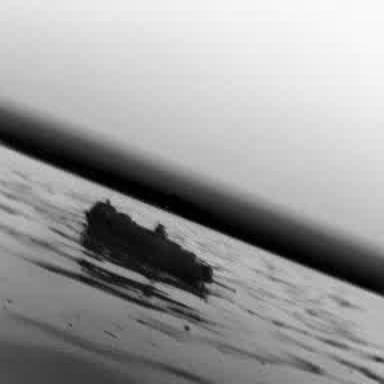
There is a container_ship in the infrared image.